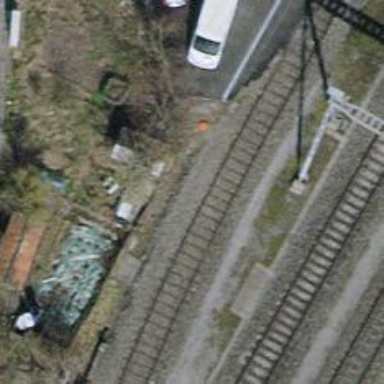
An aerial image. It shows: Rail spur service.